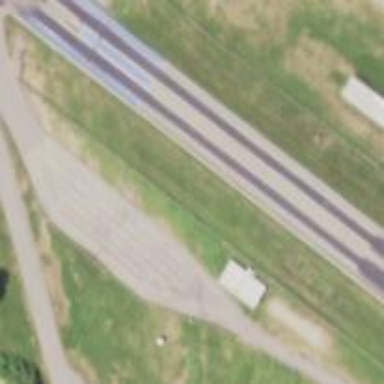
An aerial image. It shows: Asphalt raceway.